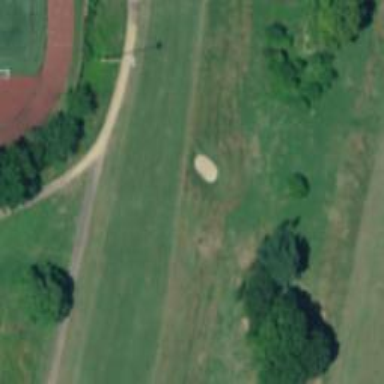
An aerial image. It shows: Golf hole.